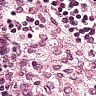
Metastatic tissue present: no